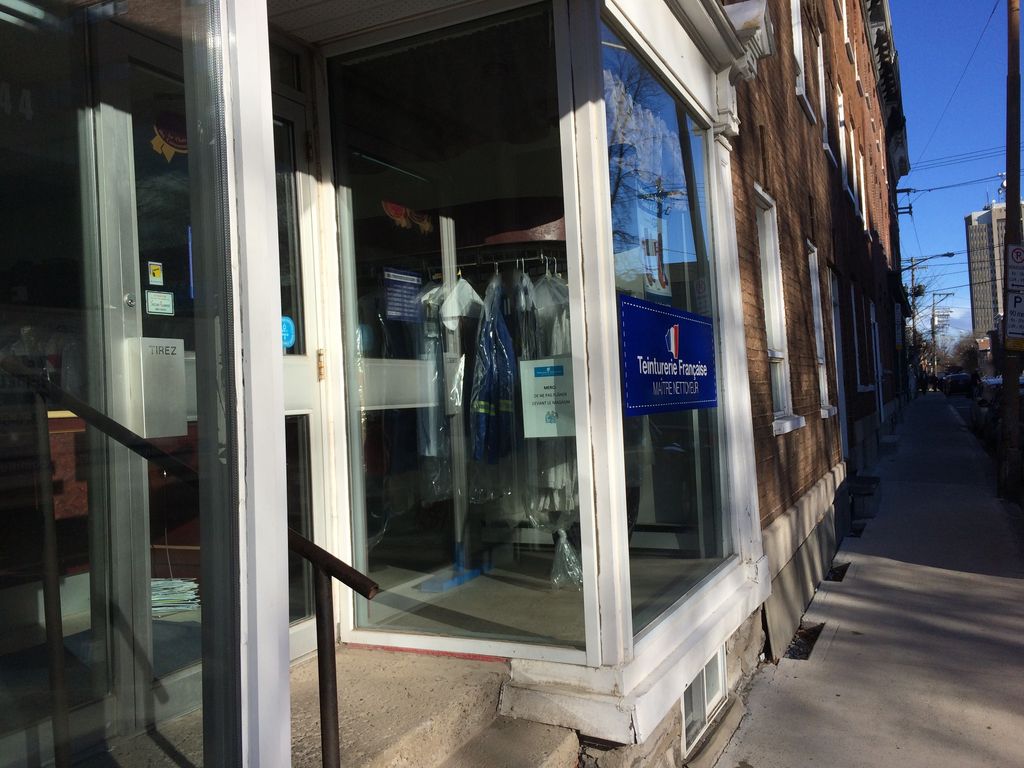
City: quebec_city